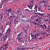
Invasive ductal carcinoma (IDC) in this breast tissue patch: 1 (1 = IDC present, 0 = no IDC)